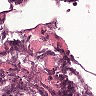
Metastatic tissue present: no